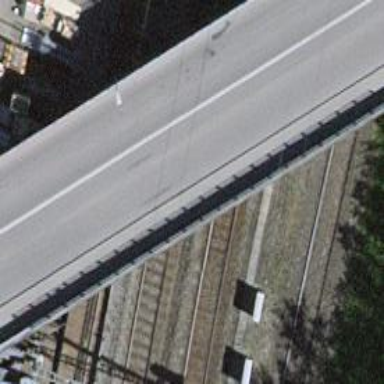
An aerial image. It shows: Railway track with contact lines for electrification.